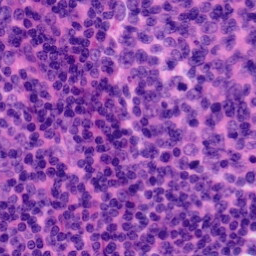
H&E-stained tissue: Tonsil